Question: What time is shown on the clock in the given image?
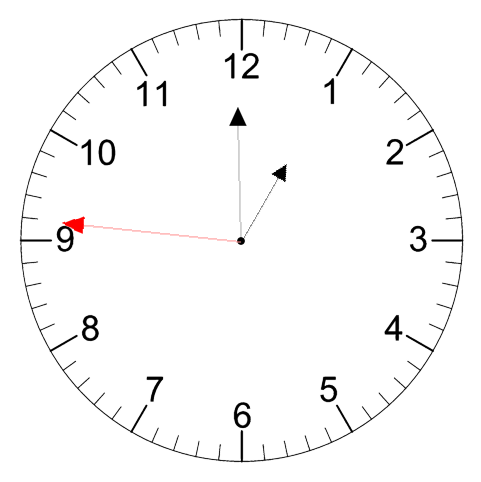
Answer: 12:59:46